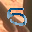
Label: 5